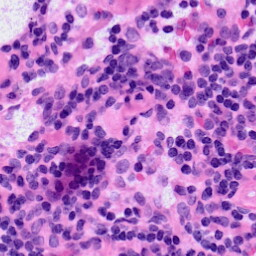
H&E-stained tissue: LymphNode